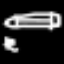
Label: pencil